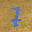
Label: 7